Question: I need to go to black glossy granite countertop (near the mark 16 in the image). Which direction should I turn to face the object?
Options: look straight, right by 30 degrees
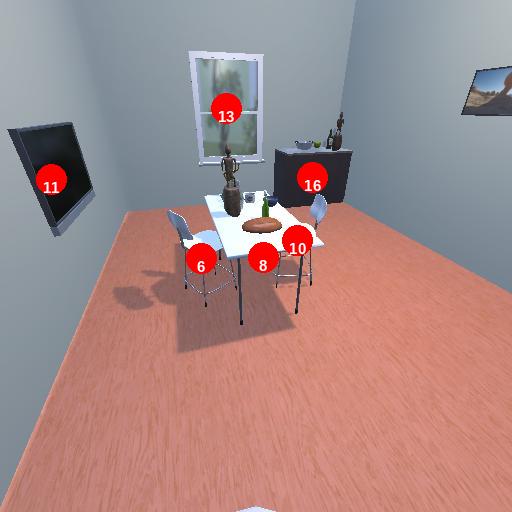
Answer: look straight